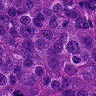
Metastatic tissue present: yes